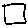
Label: square